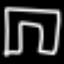
Label: pants